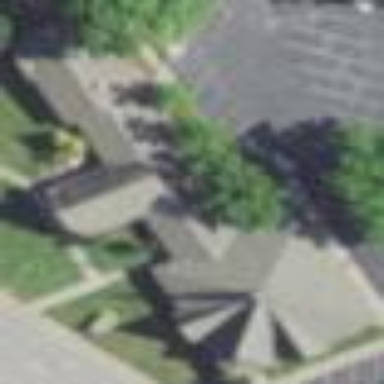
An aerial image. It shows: Building that is place of worship.